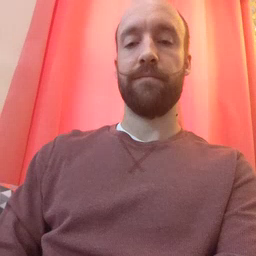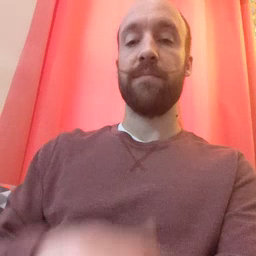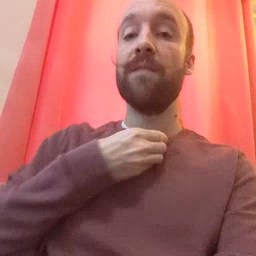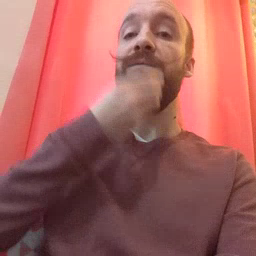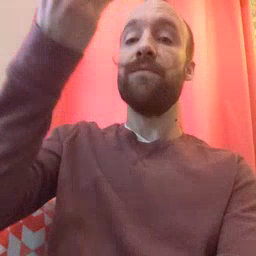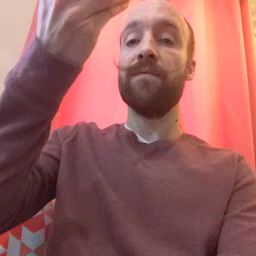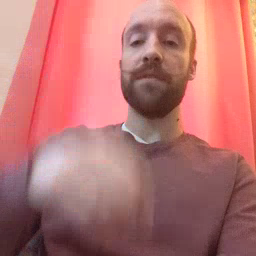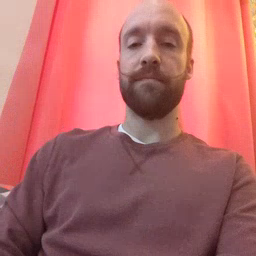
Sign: giraffe